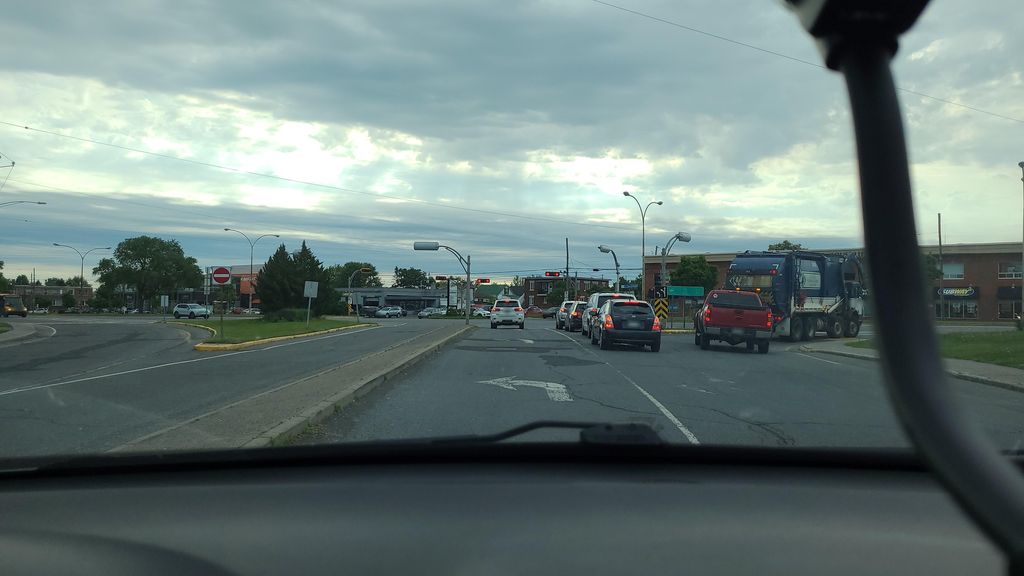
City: montreal